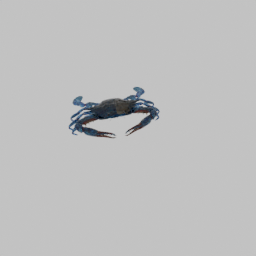
Label: animals